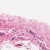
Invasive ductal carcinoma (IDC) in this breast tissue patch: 0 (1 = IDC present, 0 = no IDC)